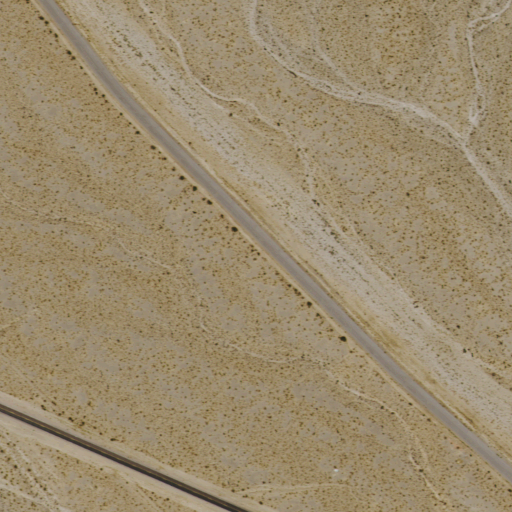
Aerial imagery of valley in Nevada named Goodsprings Valley containing shrub and open development